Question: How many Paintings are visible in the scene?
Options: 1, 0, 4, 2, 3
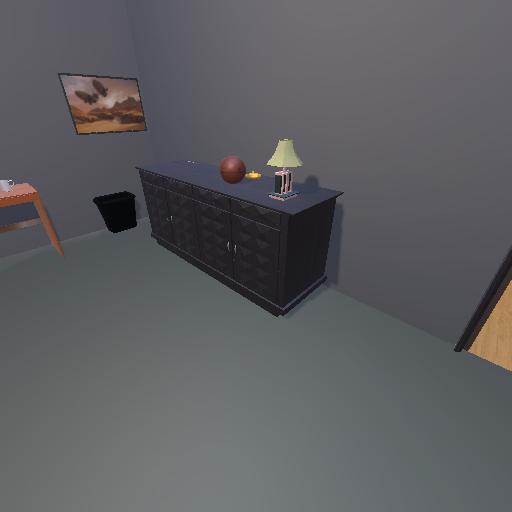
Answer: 1